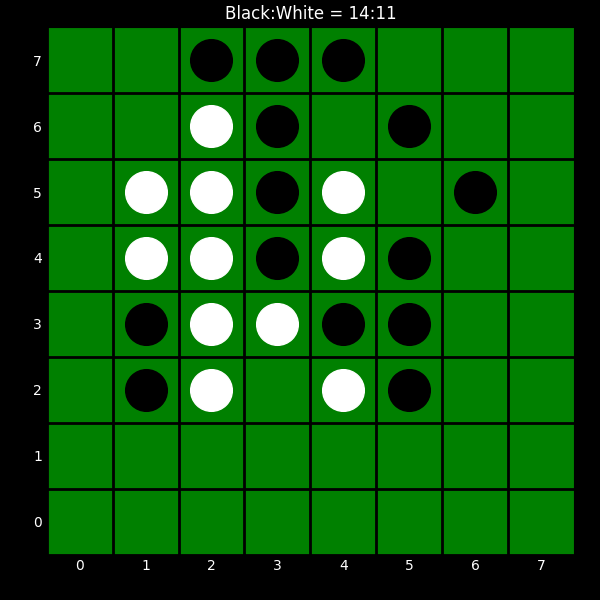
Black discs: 14
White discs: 11